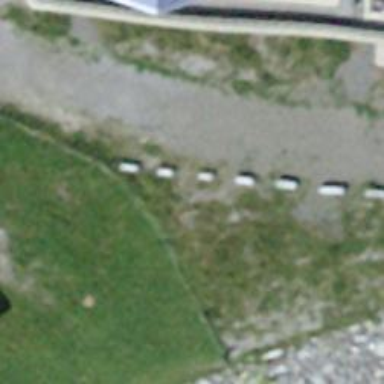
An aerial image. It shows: Block barrier.